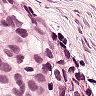
Metastatic tissue present: yes